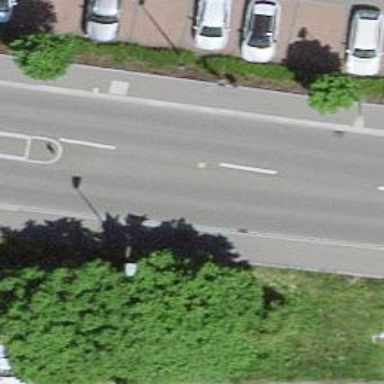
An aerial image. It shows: Public transport stop position.